Field crop: maize
Growth stage: 2
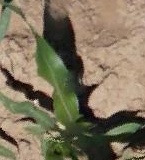
Species: maize